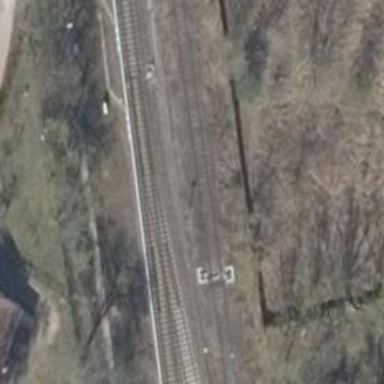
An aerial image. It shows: Contact line indicates electrification.